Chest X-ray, PA view. Patient: 57 years old, sex M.
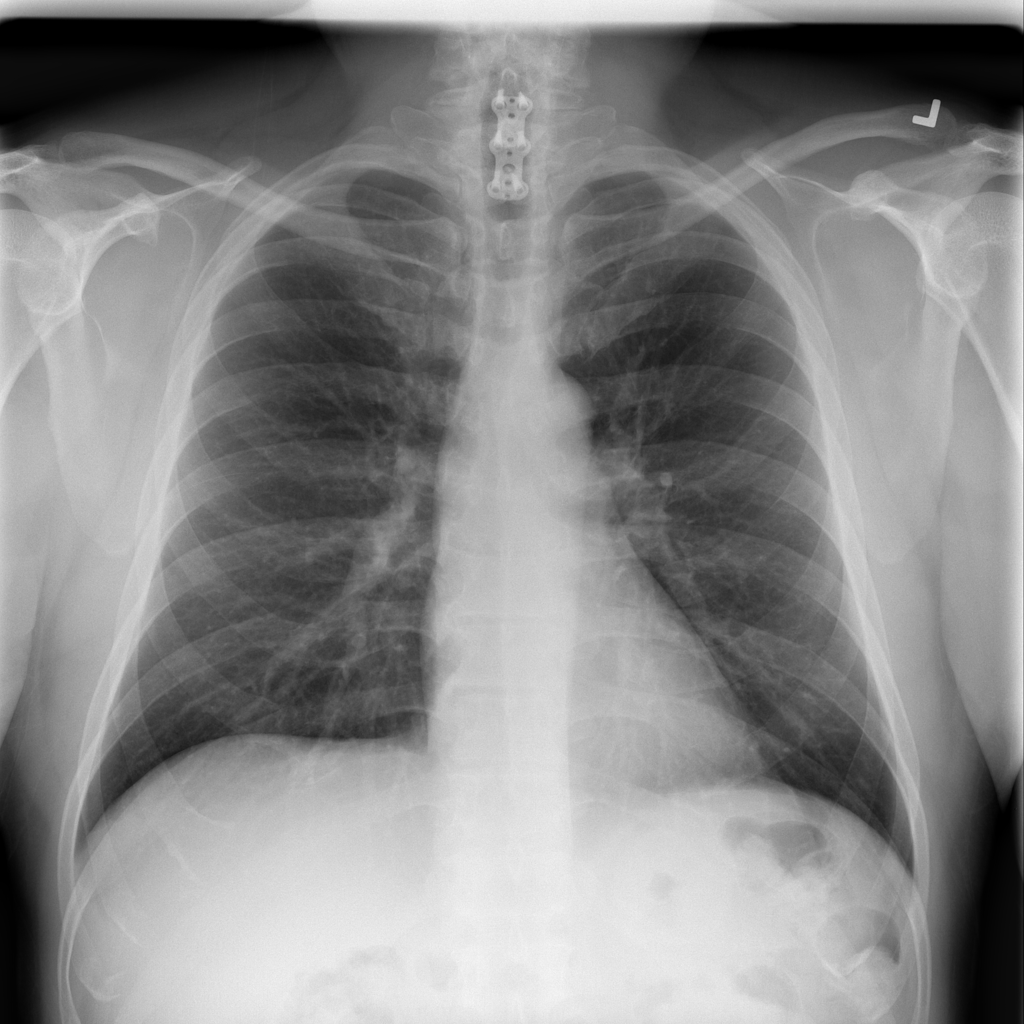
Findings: Infiltration